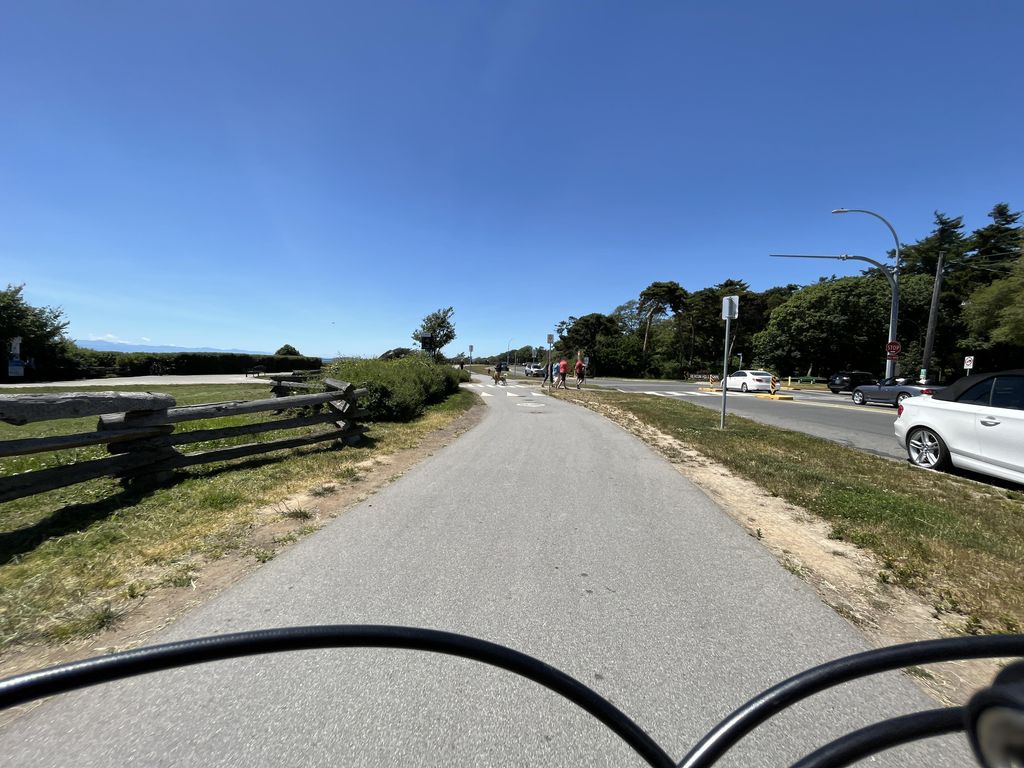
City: victoria